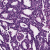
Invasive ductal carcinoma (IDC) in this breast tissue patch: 1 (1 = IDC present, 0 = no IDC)